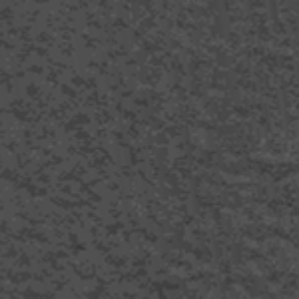
Label: frost